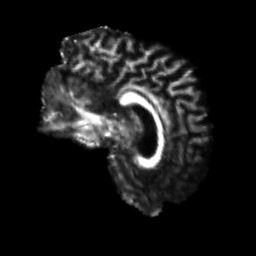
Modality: FA
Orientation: sagittal
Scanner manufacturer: siemens
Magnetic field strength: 3 T
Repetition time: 9.6 s
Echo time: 0.077 s